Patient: sex M, age 52
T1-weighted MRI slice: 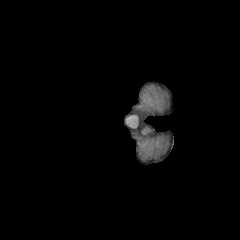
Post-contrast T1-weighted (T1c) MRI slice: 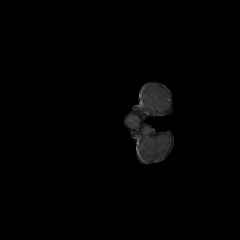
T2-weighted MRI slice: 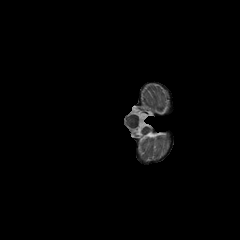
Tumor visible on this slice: no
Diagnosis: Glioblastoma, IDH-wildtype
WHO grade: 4